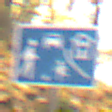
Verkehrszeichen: BeginnVerkehrsberuhigterBereich
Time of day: MorningAfternoon
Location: Outdoor (Nature)
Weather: Overcast
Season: Autumn
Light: Natural